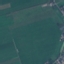
Land use / land cover: Pasture